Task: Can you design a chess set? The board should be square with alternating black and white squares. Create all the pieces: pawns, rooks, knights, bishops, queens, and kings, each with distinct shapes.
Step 1268:
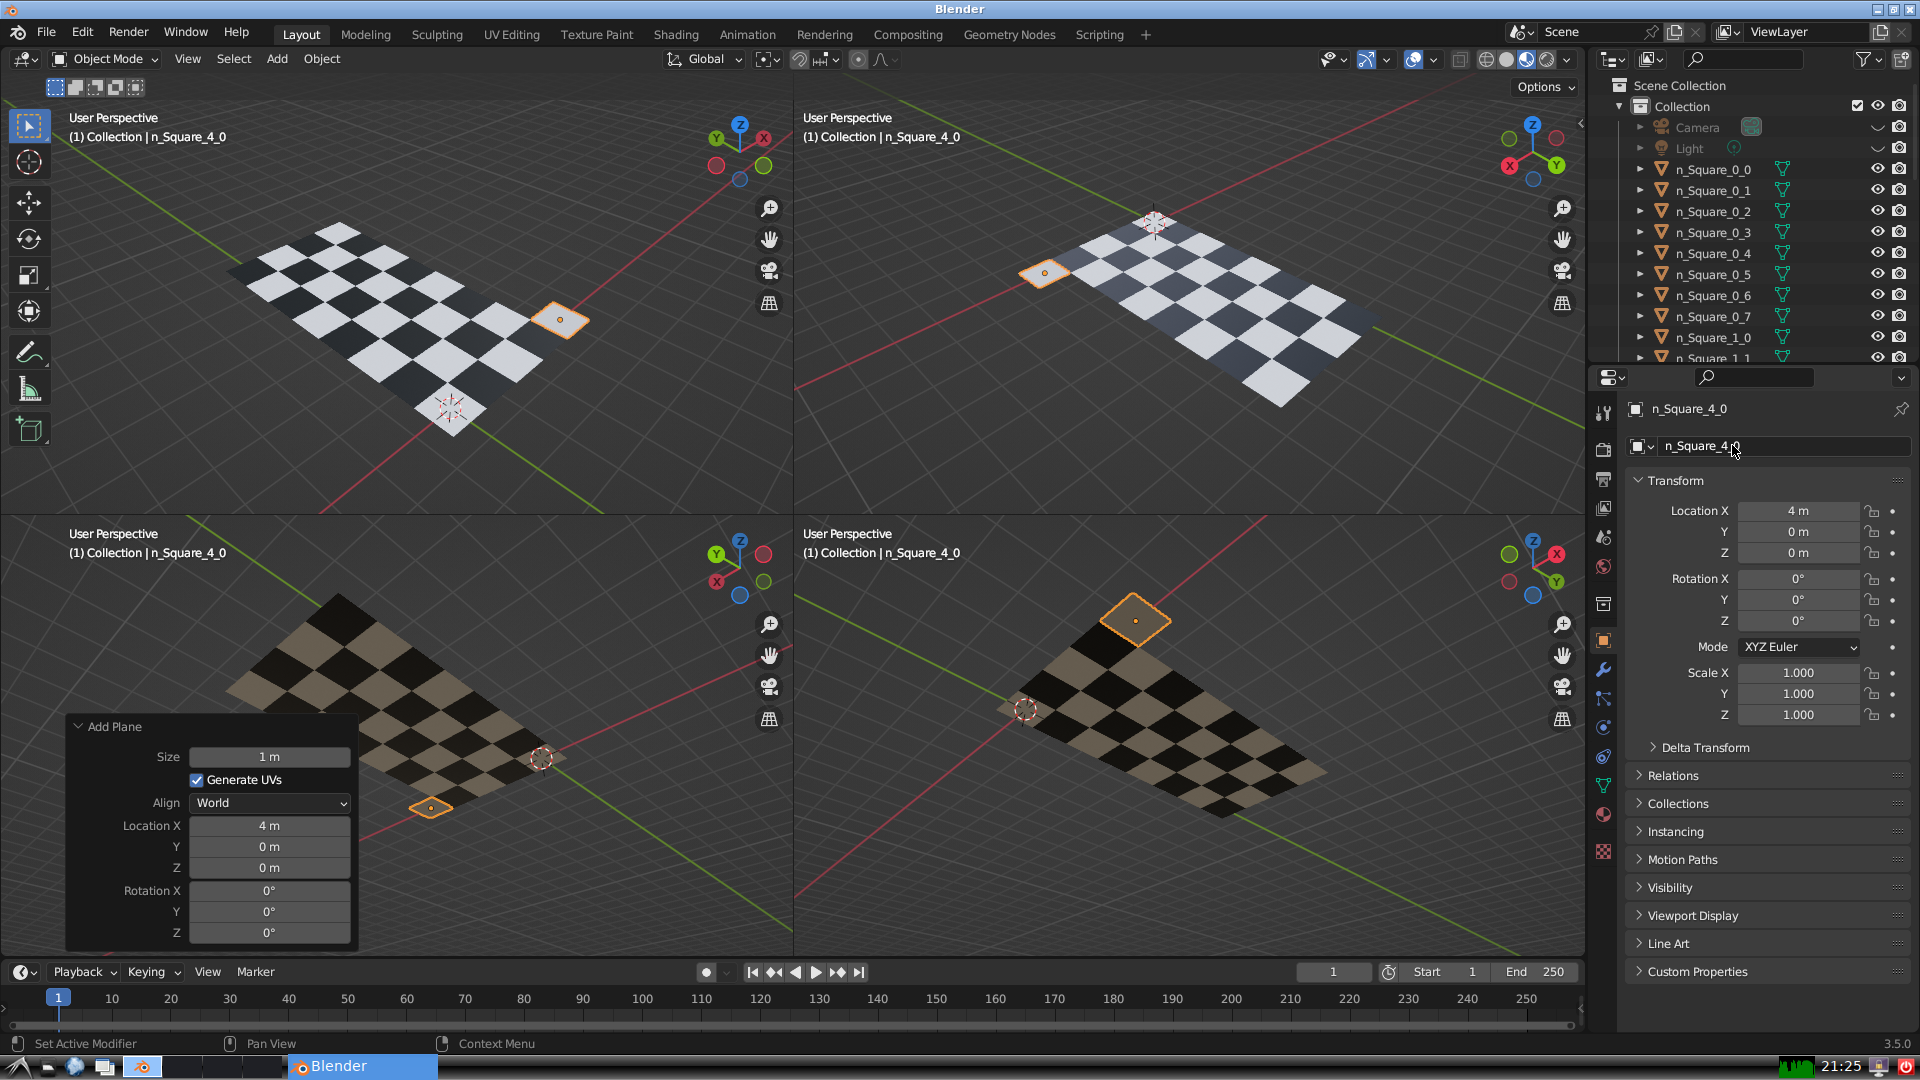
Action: {"mouse_move": [1603, 815]}